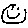
Label: smiley face